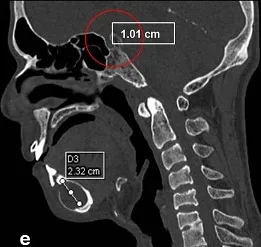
Narrowing of sella turcica.
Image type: radiology (ct)